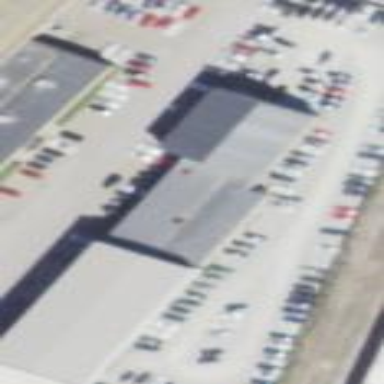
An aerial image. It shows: Commercial building.